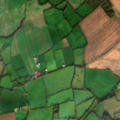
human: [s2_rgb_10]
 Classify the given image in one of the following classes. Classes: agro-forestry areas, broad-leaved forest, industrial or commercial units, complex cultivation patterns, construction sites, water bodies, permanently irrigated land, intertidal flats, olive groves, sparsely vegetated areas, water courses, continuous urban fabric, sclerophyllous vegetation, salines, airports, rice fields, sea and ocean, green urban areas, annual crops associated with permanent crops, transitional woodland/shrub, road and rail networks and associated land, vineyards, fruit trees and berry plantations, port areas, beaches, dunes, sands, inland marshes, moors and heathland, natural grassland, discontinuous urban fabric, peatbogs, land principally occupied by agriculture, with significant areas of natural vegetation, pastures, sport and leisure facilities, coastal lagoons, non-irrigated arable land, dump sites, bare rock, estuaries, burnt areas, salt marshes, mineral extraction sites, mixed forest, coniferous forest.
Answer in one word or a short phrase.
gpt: non-irrigated arable land, pastures